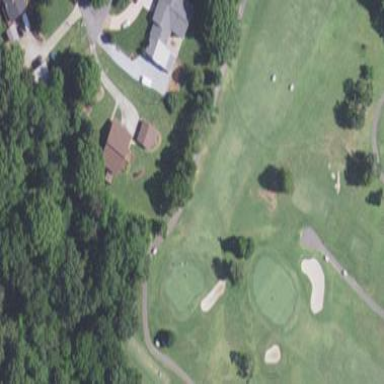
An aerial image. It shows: Golf fairway surrounded by grass.